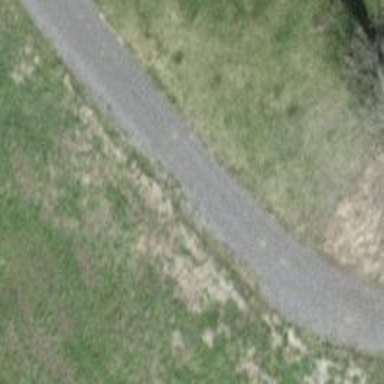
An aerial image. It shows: Unpaved track with grade2 surface.